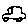
Label: car